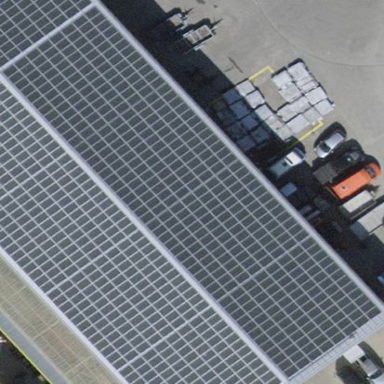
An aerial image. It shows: Solar photovoltaic panel generator.